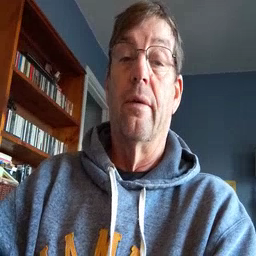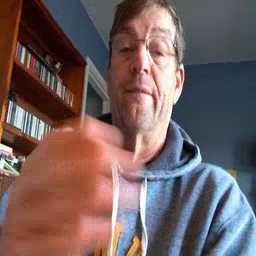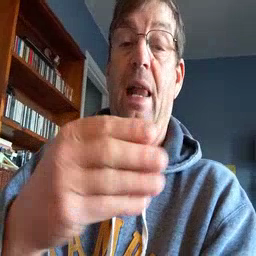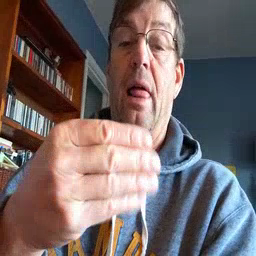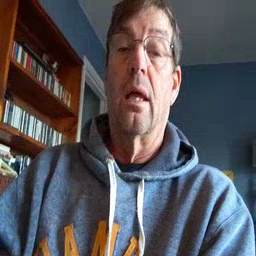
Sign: flag